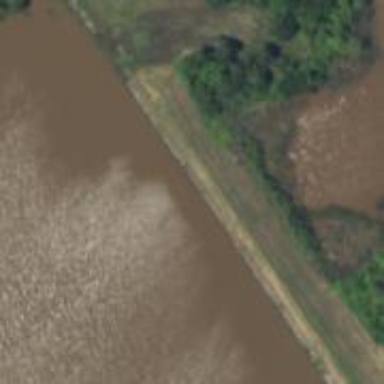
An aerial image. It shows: Dam along waterway.